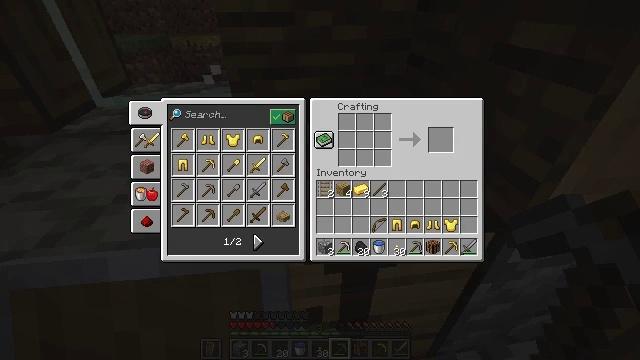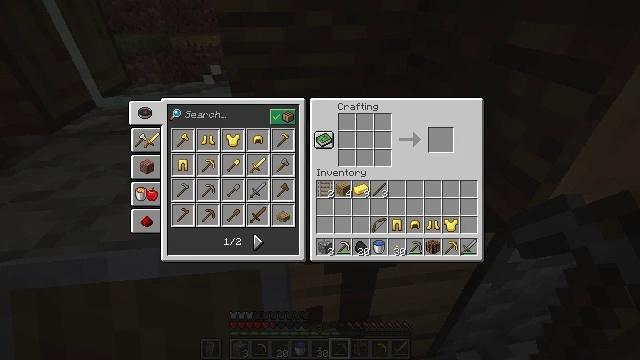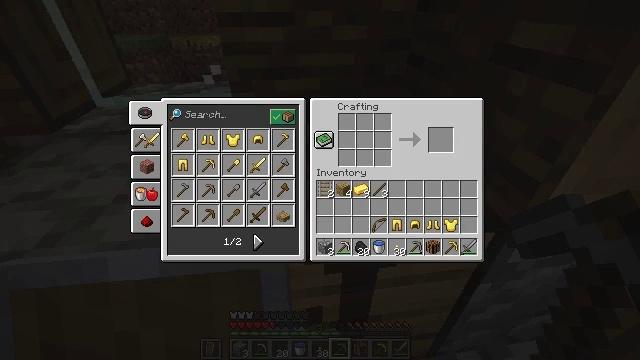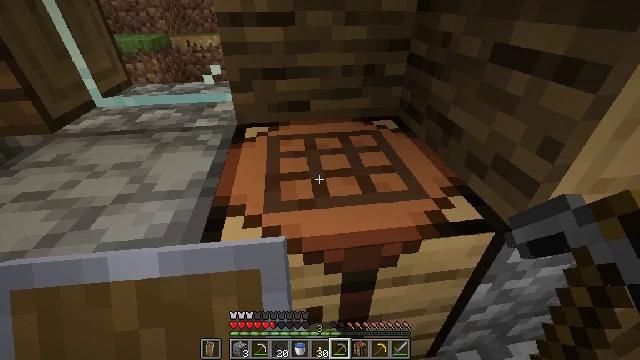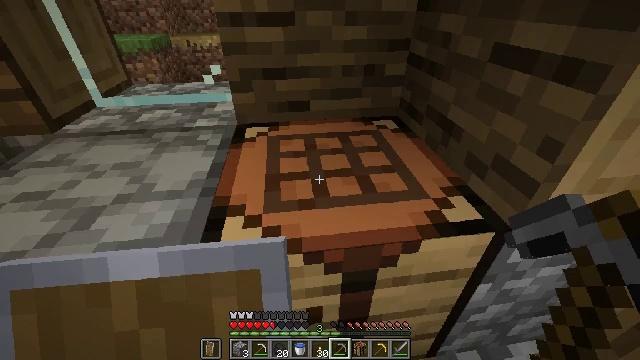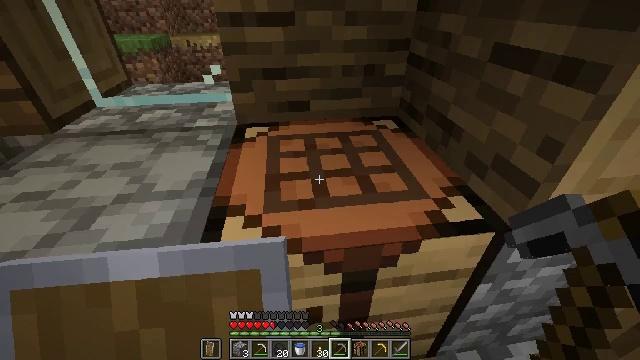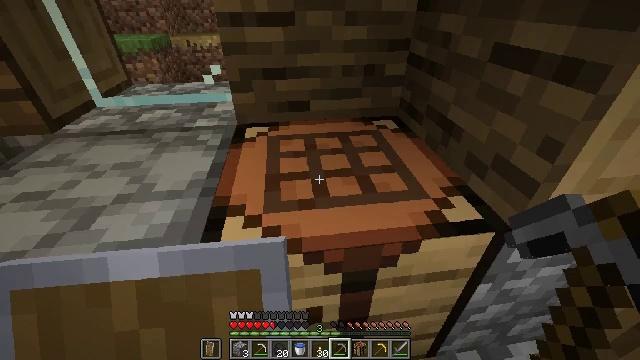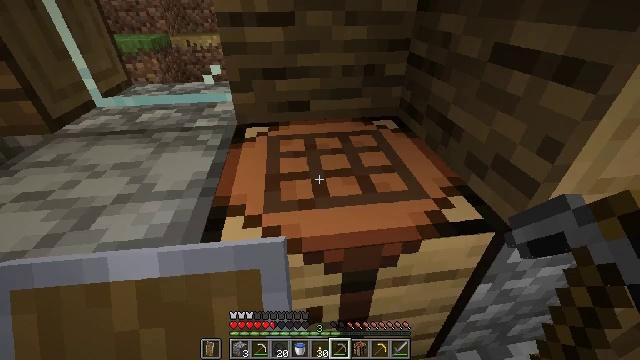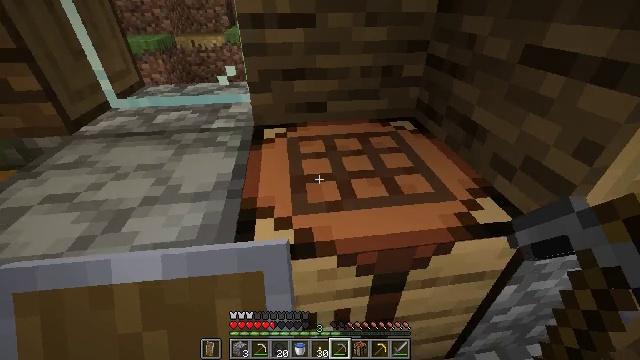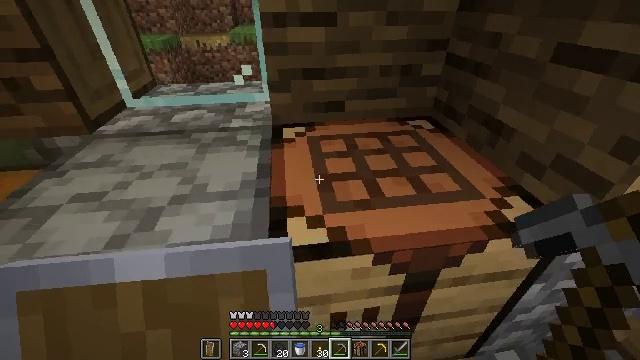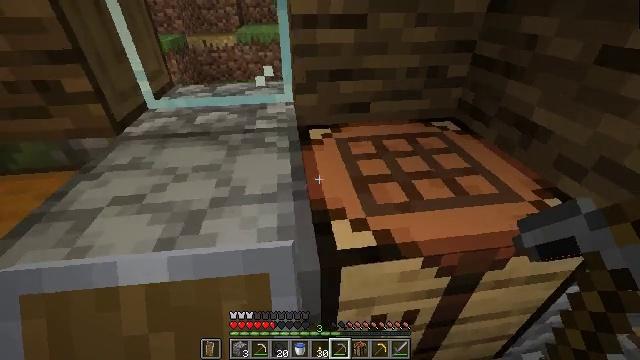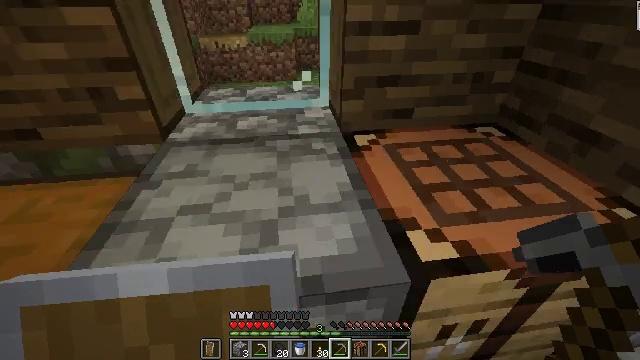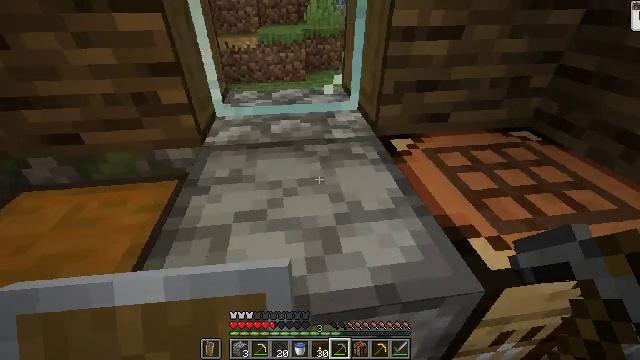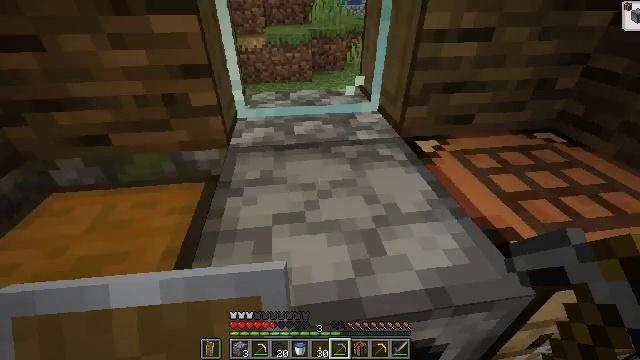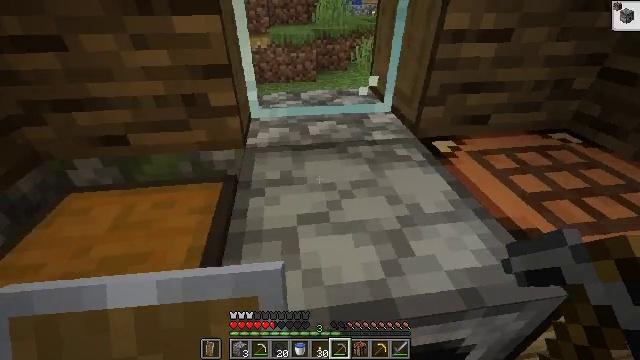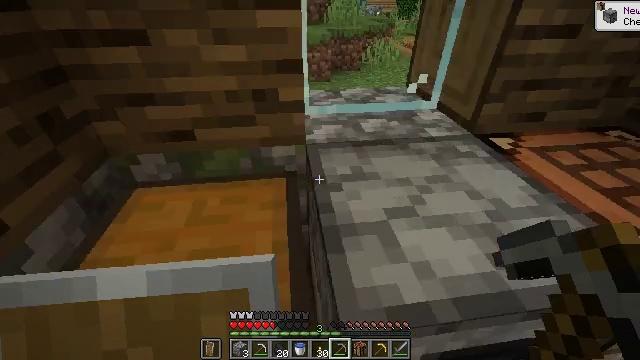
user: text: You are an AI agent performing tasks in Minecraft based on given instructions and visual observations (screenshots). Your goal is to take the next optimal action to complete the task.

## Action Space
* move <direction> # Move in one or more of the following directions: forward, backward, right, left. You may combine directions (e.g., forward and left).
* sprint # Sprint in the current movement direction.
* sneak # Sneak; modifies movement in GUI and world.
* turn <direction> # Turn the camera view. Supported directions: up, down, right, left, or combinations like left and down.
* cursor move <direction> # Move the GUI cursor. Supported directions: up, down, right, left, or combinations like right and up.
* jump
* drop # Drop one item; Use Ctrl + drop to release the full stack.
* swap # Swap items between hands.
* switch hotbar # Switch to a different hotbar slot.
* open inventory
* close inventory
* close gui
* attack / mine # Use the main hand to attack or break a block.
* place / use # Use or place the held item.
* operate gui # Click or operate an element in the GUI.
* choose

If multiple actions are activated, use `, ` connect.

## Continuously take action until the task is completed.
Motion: motion action
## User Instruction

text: Gather grass on the ground.
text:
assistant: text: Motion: no_op
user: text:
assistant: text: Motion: no_op
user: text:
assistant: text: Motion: open inventory
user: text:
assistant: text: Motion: open inventory
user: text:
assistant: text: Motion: open inventory
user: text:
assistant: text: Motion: open inventory
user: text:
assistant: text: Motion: open inventory
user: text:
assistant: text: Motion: move left
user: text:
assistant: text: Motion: move left
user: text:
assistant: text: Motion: move left
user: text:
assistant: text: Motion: move left
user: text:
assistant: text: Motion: move left
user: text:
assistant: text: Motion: move left
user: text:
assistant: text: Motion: move left
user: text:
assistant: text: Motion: move left
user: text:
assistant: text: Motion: move left
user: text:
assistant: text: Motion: move left
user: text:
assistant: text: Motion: move left
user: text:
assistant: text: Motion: turn down
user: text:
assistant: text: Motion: turn left and down
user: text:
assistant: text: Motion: no_op
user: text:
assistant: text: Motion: no_op
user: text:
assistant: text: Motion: use / place
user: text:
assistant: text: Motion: use / place
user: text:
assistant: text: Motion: use / place
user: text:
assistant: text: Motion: use / place
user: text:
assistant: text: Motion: no_op
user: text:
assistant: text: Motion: no_op
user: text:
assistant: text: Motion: no_op
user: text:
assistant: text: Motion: turn right